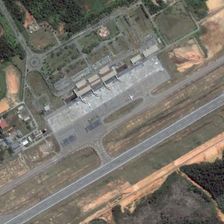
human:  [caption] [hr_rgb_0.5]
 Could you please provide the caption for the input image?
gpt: several planes are parked in an airport near many green trees .

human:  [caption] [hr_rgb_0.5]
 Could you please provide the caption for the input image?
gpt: several planes are parked in an airport near many green trees .

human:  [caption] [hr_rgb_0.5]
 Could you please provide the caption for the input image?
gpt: several planes are parked in an airport near many green trees .

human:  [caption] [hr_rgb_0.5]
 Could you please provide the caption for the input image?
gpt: several planes are parked in an airport near many green trees .

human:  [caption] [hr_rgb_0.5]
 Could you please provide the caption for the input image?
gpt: several planes are parked in an airport near many green trees .